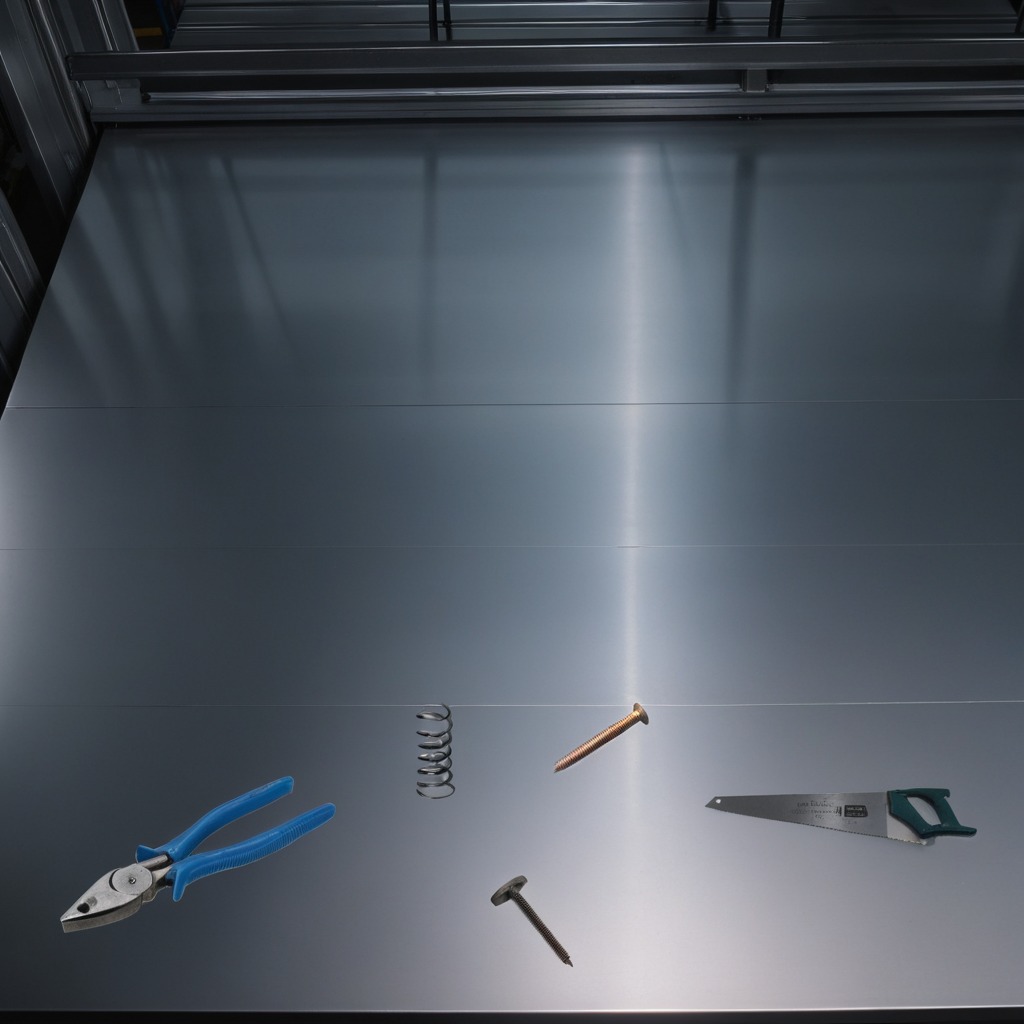
A metal machine screw, an iron nail, pliers, a coiled metal spring, and a handheld metal saw are lying on the tabletop.